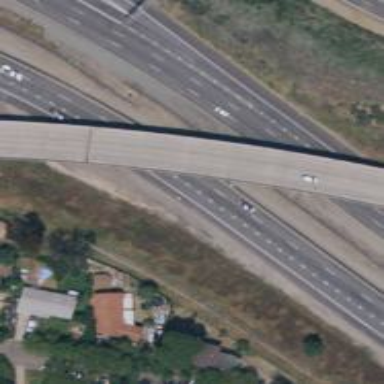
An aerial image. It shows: Motorway junction.